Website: home-depot
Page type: customer-info-address
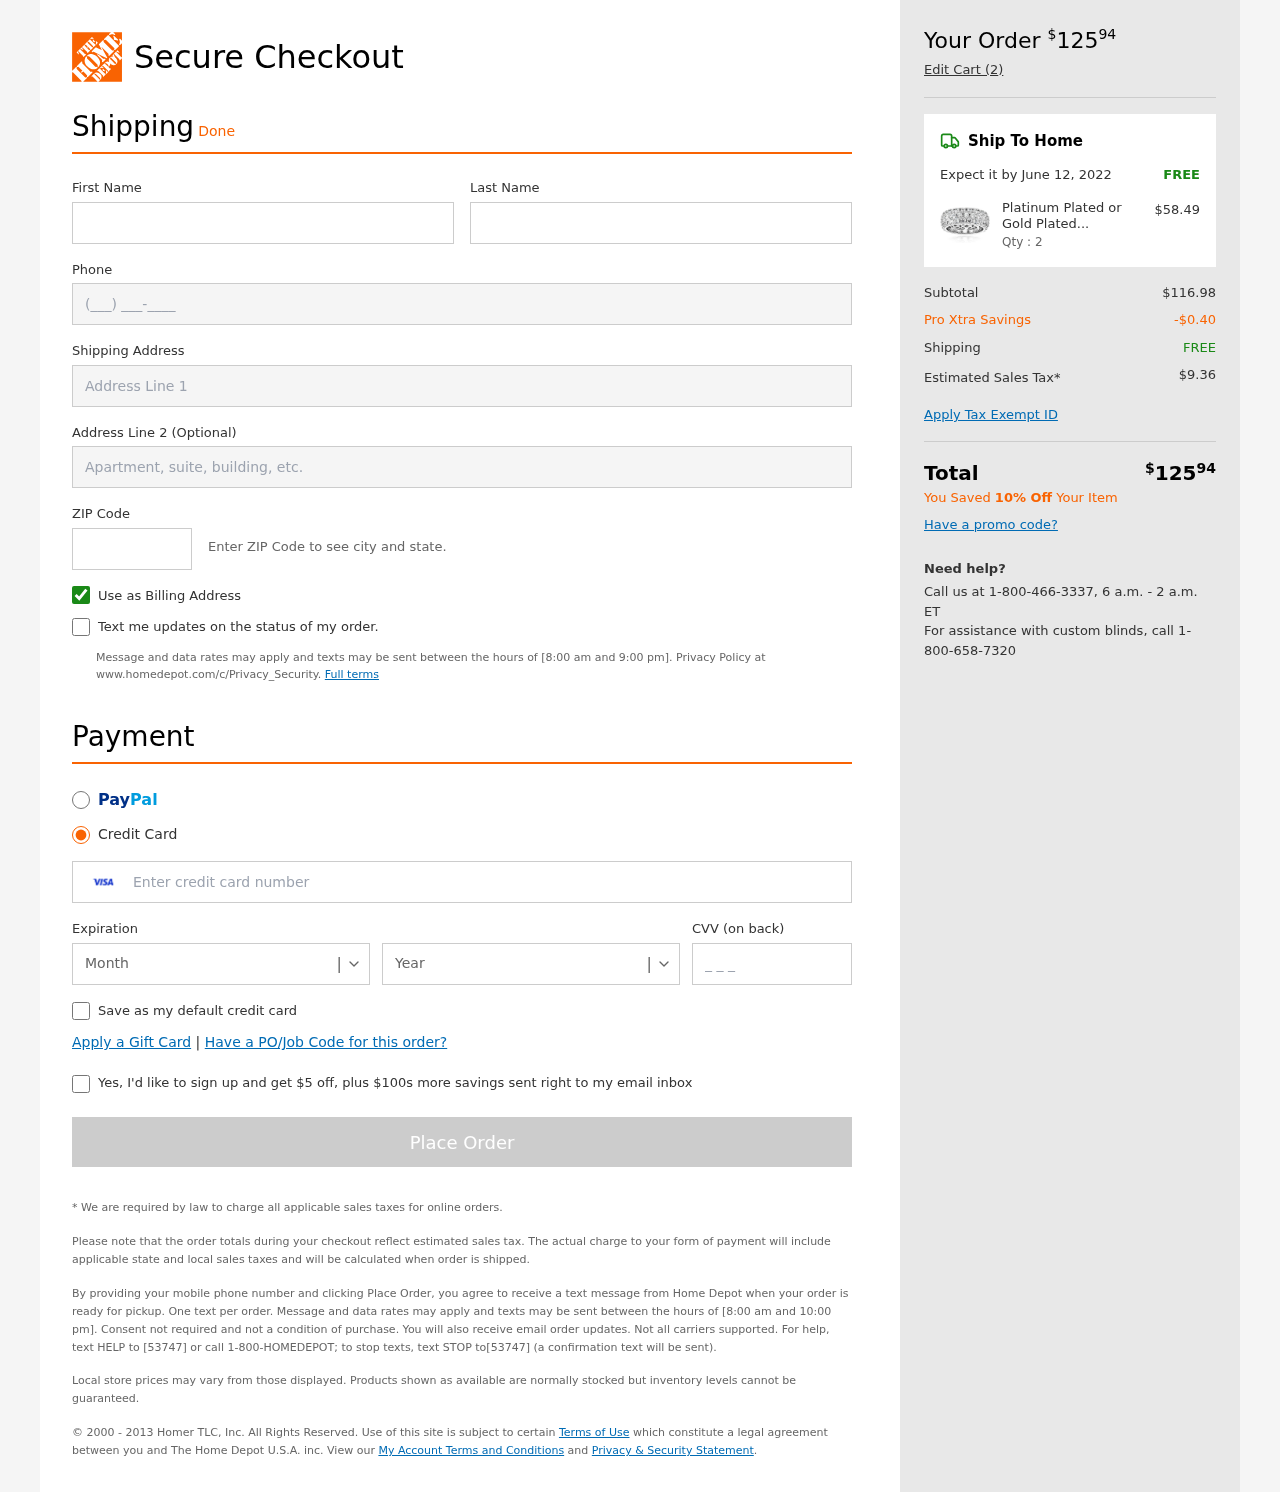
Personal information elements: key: PII_CARD_CVV
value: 173
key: PII_CARD_EXPIRY_MONTH
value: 02
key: PII_CARD_EXPIRY_YEAR
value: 27
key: PII_CARD_NUMBER
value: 4817 3601 0510 7828
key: PII_FIRSTNAME
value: Theresa
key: PII_LASTNAME
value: Johnson
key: PII_PHONE
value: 5073178949
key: PII_POSTCODE
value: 76518
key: PII_STREET
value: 2128 Simon Islands Apt. 954
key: PII_STREET2
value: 23276 Robinson Isle
Product elements: key: PRODUCT1_NAME
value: Platinum Plated or Gold Plated 3 Row Round Cut Pave Setting Ring with Swarovski Cubic Zirconia Plati
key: PRODUCT1_PRICE
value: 58.49
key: PRODUCT1_QUANTITY
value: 2
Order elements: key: ORDER_TOTAL
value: $12594
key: ORDER_NUM_ITEMS
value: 2
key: ORDER_DELIVERY_DATE
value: June 12, 2022
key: ORDER_SHIPPING_COST
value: FREE
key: ORDER_SUBTOTAL
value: $116.98
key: ORDER_DISCOUNT
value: -$0.40
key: ORDER_SHIPPING_COST2
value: FREE
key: ORDER_TAX
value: $9.36
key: ORDER_TOTAL2
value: $12594
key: ORDER_SAVINGS_MESSAGE
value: You Saved 10% Off Your Item